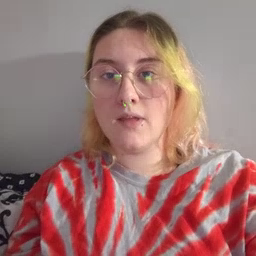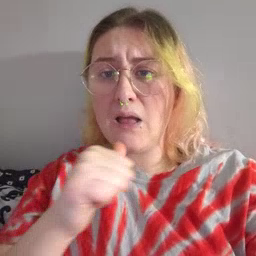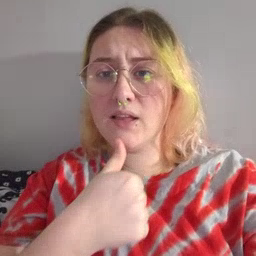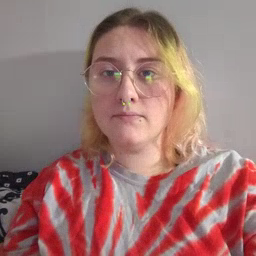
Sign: owie